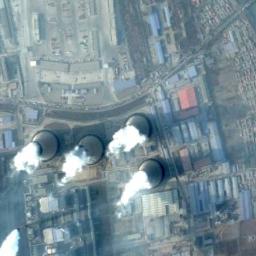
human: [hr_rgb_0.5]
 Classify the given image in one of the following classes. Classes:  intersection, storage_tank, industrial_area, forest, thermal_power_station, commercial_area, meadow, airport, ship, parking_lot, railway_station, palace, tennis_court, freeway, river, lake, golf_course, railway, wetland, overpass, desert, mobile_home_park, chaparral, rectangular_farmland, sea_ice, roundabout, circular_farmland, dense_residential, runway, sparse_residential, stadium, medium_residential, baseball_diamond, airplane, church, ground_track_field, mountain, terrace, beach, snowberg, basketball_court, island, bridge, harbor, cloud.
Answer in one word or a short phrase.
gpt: thermal_power_station